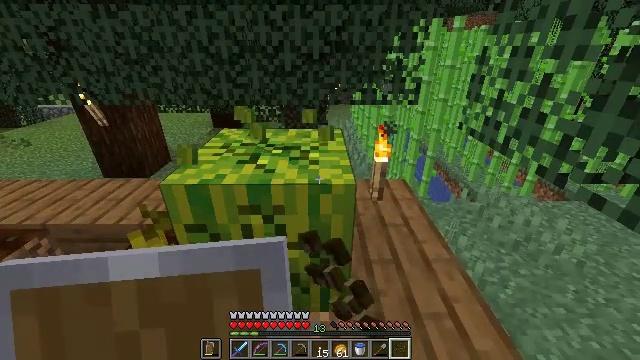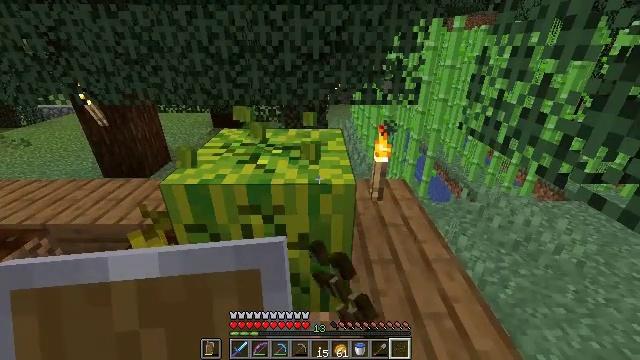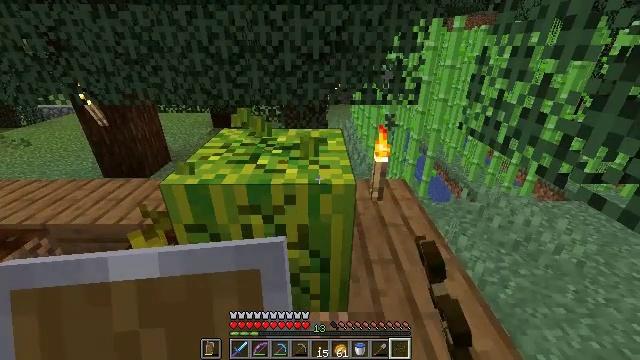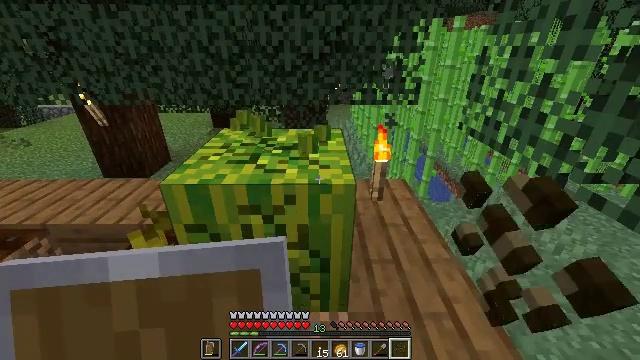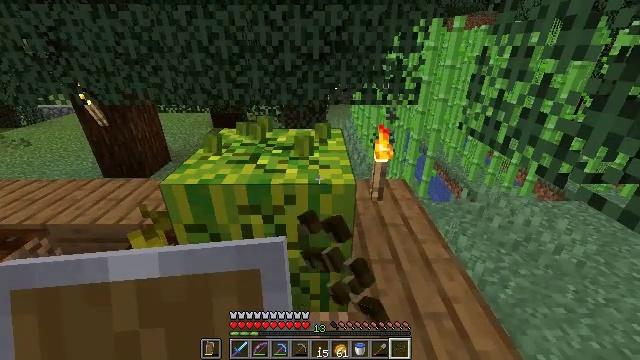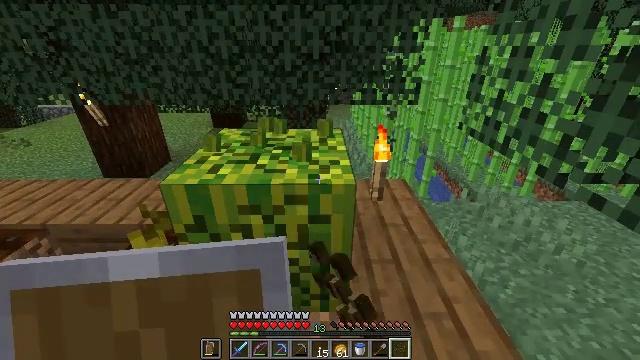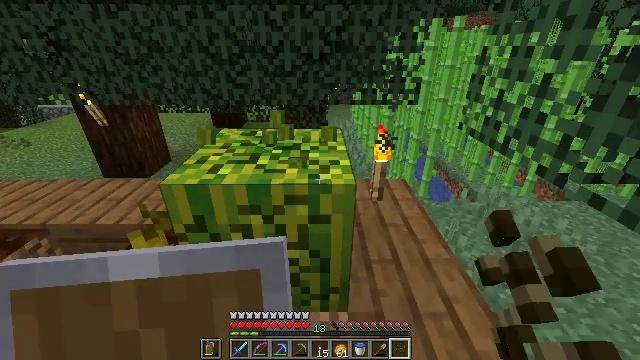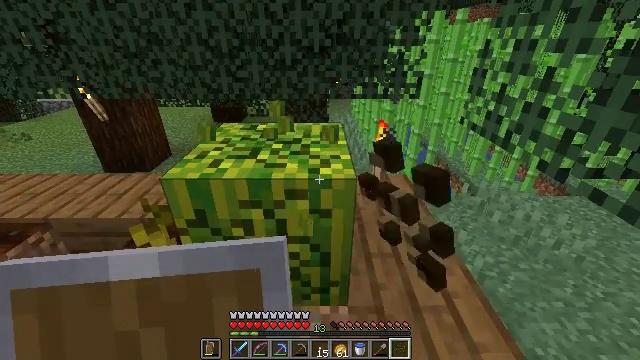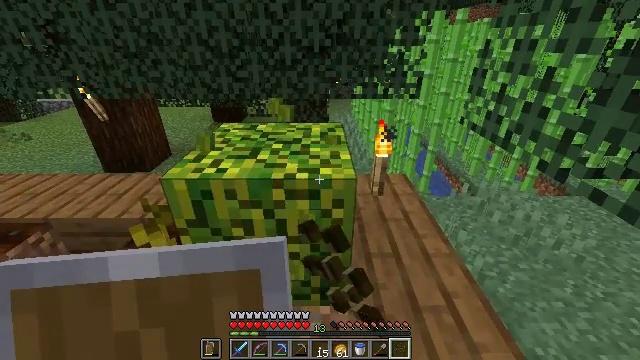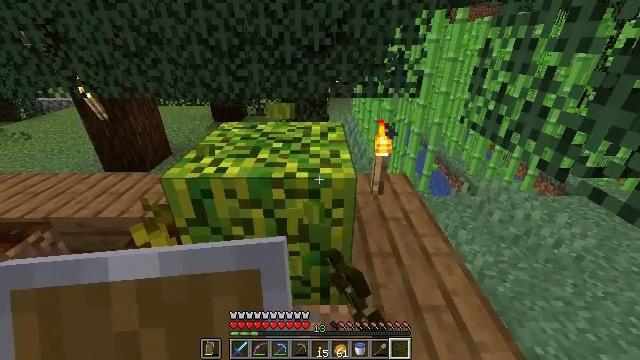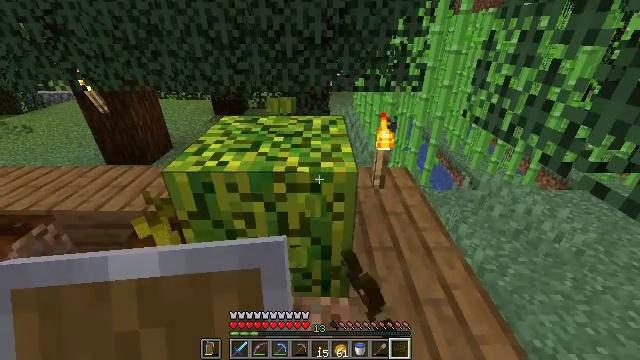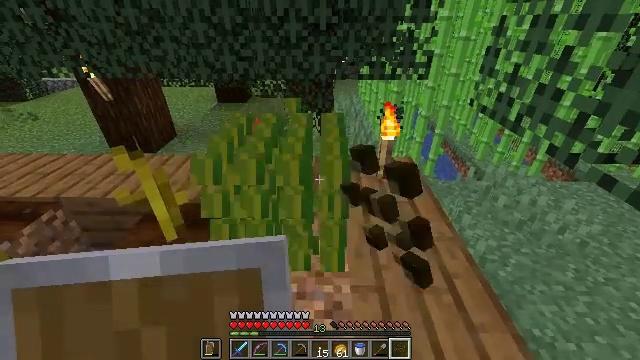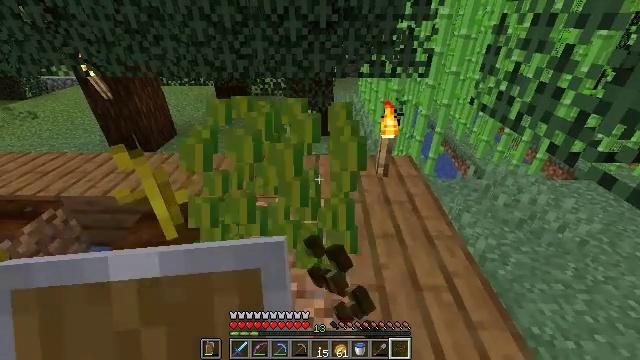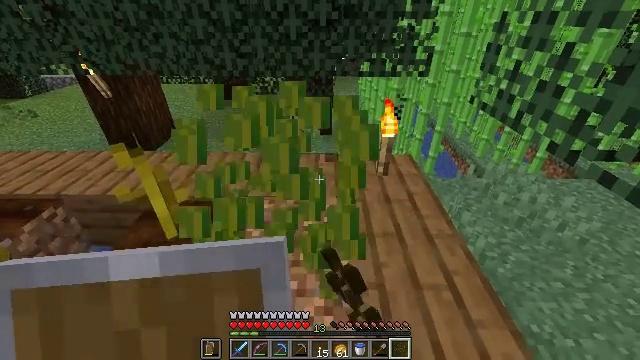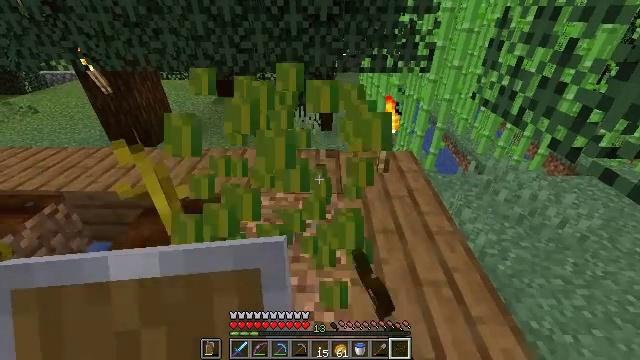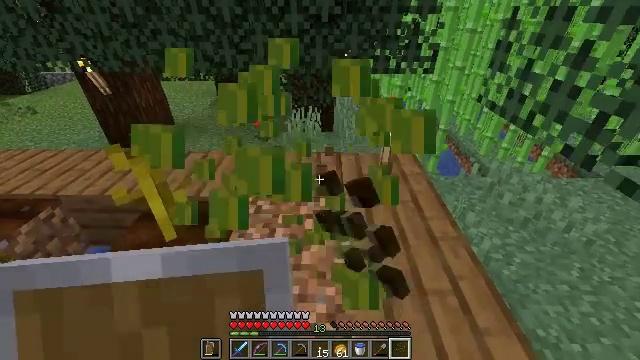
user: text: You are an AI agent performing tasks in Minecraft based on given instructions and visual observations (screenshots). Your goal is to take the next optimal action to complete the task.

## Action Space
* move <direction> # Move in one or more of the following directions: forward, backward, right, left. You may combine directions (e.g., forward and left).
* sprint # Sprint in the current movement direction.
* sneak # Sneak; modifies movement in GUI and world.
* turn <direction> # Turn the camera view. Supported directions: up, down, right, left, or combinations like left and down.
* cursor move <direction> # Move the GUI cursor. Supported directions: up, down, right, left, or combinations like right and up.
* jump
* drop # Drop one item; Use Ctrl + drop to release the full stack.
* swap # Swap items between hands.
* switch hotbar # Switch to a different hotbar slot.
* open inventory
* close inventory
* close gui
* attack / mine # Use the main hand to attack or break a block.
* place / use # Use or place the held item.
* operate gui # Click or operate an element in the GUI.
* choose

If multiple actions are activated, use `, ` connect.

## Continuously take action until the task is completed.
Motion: motion action
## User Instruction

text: Gather melon for food.
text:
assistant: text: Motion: attack / mine
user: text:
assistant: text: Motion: attack / mine
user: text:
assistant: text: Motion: attack / mine
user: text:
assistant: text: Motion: attack / mine
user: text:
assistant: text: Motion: attack / mine
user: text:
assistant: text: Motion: attack / mine
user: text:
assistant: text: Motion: turn down, attack / mine
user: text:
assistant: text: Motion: attack / mine
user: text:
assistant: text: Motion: attack / mine
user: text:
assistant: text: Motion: turn down, attack / mine
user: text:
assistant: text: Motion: turn down, attack / mine
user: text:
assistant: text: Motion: attack / mine
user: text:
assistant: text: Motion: attack / mine
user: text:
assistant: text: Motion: attack / mine
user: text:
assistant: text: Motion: move forward, attack / mine
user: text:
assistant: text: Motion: move forward, turn left and down
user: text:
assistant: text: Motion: move forward and move right, turn left and down
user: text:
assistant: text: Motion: move forward and move right, turn left and down
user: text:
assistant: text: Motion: move forward and move right, turn left and down
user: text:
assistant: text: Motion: move forward and move right, turn left
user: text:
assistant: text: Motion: move forward and move right, turn left
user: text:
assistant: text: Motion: move forward and move right, turn left and up
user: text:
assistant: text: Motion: move forward and move right, turn left and up
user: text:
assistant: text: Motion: move forward, turn left and up
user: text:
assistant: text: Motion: move forward and move left, turn left and up
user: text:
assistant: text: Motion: move forward and move left, turn right and up
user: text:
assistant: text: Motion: move forward, turn up
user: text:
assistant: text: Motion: move forward, turn right
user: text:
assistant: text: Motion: move forward, turn right
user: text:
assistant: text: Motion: move forward